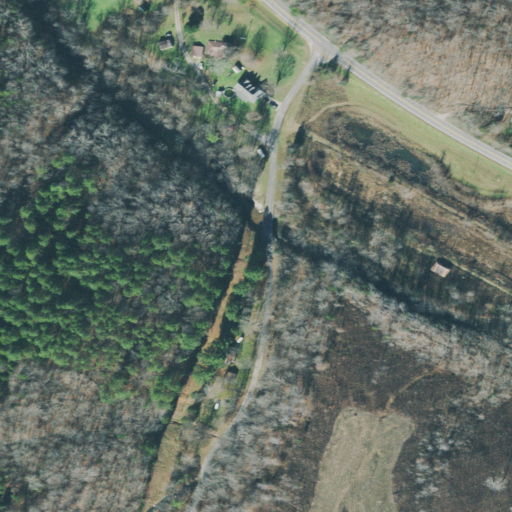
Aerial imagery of valley in Tennessee named Poplin Hollow containing deciduous forest, open development, mixed forest, evergreen forest, pasture, open water, low intensity development, grassland, and medium intensity development